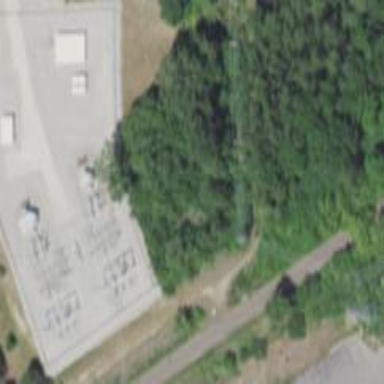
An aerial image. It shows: Fenced power substation at the transmission level.